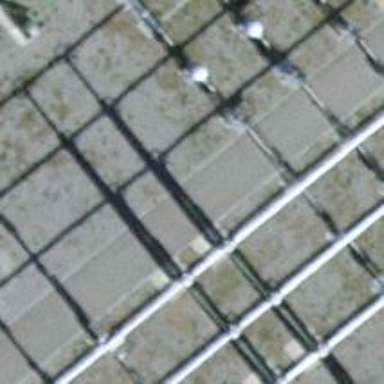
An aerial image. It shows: Busbar power line with 3 cables.